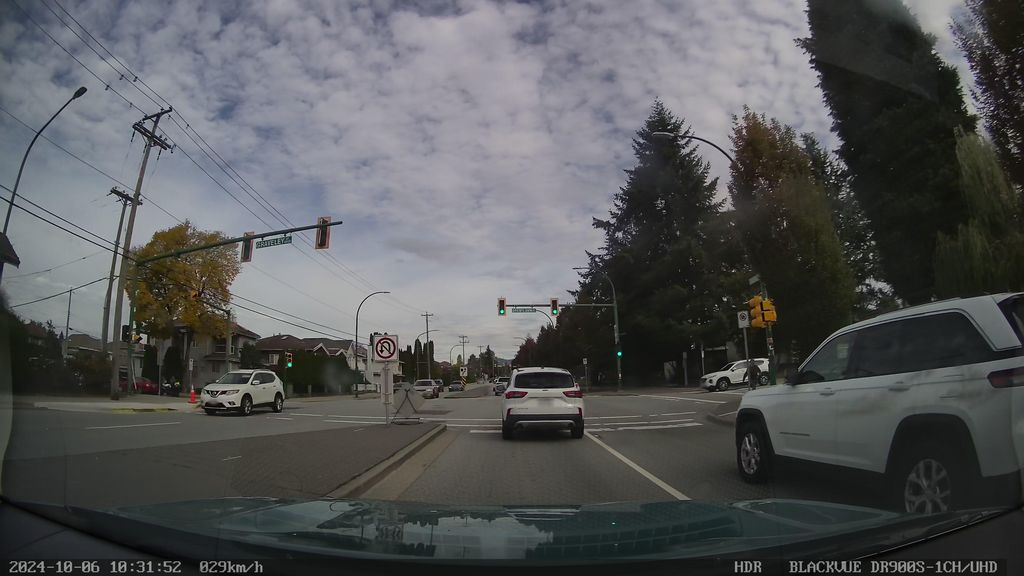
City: vancouver